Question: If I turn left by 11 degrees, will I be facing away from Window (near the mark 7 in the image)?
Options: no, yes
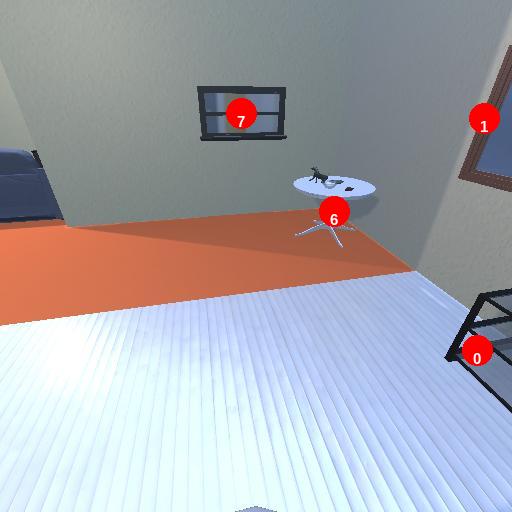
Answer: no